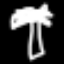
Label: palm tree